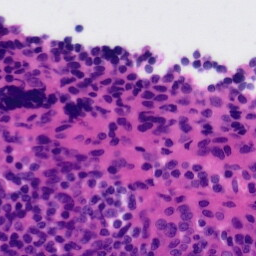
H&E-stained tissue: Tonsil